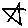
Label: star